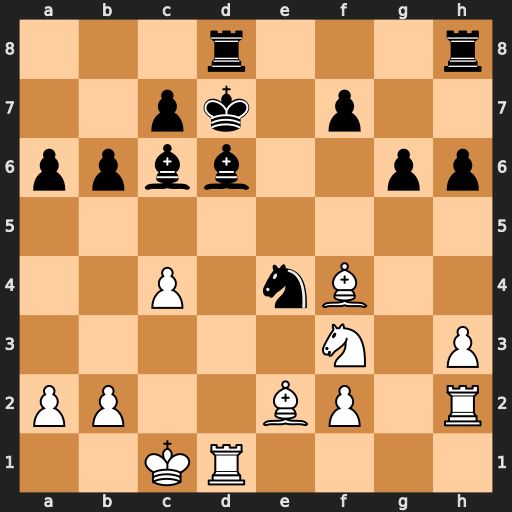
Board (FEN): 3r3r/2pk1p2/ppbb2pp/8/2P1nB2/5N1P/PP2BP1R/2KR4
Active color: w
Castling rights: -
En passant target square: -
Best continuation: Bxd6 cxd6 Ne5+ Kc7 Nxf7